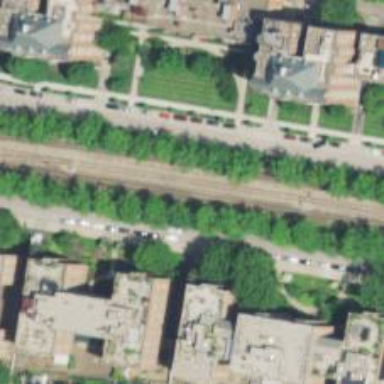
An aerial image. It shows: Light rail railway system with contact lines for electrification.